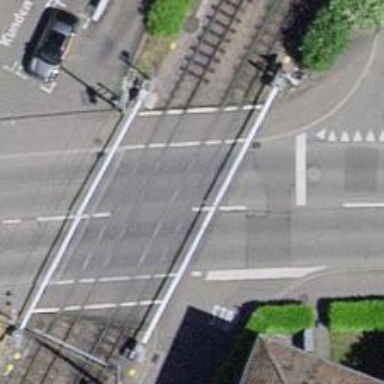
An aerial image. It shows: Level crossing with double half barrier.